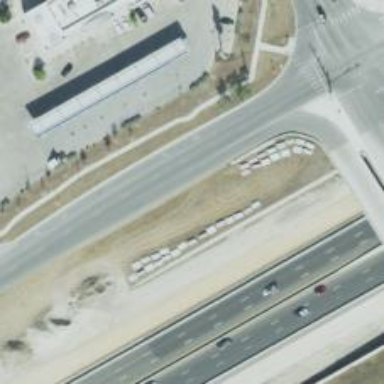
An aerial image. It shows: Secondary road with frontage road alongside.